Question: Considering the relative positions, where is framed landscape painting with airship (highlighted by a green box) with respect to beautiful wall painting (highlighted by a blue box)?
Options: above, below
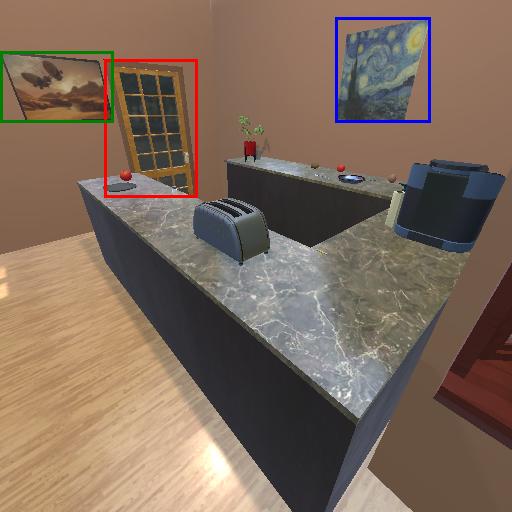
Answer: above